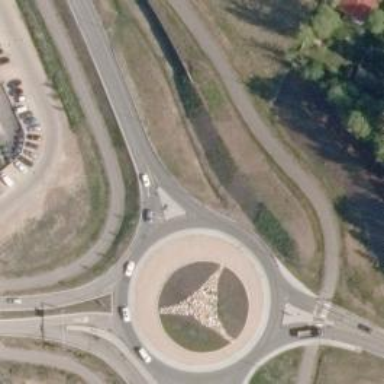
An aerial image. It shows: Asphalt road that is secondary route leading to roundabout.